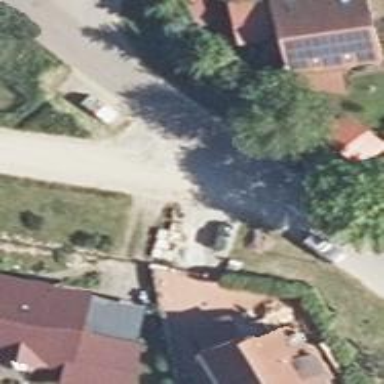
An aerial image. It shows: Residential road with asphalt surface and no sidewalks.